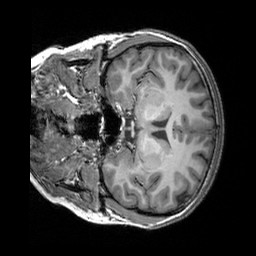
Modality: T1w
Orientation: coronal
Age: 19
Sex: female
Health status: healthy
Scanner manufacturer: siemens
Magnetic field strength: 3 T
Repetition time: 2.3 s
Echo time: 0.00303 s